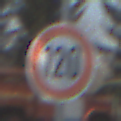
Verkehrszeichen: Geschwindigkeit120
Umgebung: Outdoor, Suburban
Tageszeit: Midday
Wetter: PartlyCloudy
Licht: Natural
Jahreszeit: NotSpecified
Kontrast: HighContrast